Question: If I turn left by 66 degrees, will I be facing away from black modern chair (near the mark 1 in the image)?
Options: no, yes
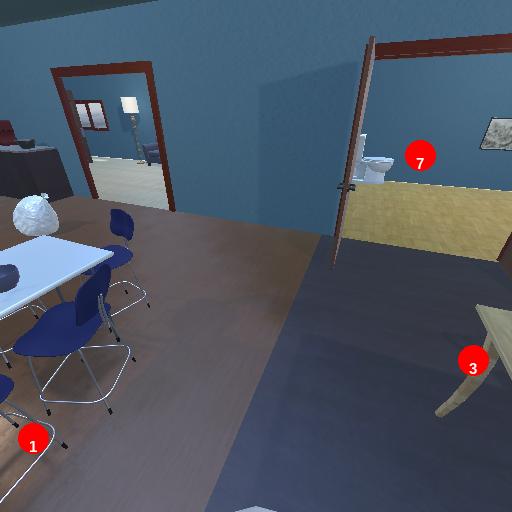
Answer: no